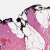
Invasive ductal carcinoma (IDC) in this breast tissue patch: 0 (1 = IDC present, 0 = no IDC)